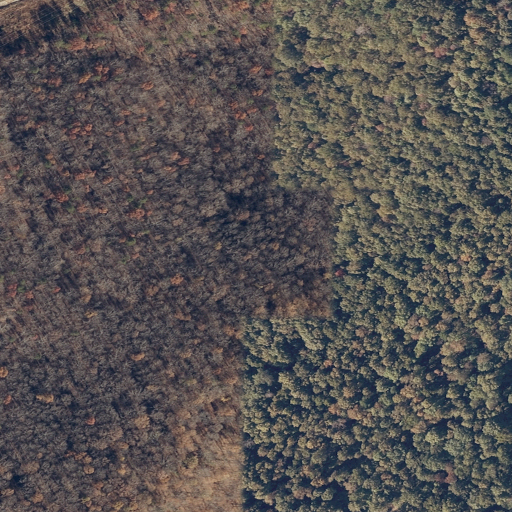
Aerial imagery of mountain in Alabama named Cahaba Mountain containing deciduous forest, shrub, and grassland